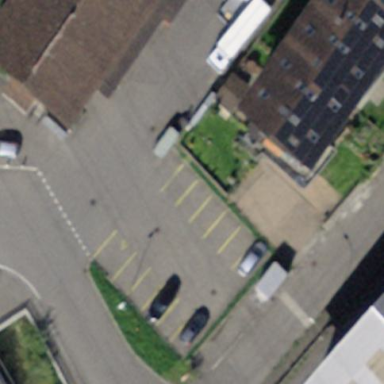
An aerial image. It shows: Parking area with asphalt surface.